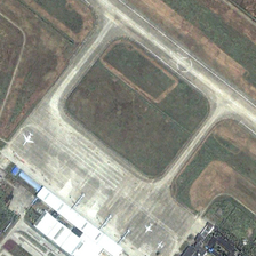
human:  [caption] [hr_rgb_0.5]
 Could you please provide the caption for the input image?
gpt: the field is divided into several parts with rounded corners .

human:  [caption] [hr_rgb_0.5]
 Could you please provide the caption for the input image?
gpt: a squared green land is surrounded by the runway and apron which is besides the termial building .

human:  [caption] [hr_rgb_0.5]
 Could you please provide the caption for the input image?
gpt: the field is divided into several parts with rounded corners by runways and parking apron decorated with aircrafts .

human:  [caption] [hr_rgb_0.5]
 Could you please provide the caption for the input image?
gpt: some square lawns surrounded by the flight strip and the parking apron .

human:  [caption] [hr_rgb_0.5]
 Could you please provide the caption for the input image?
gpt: three white planes in different sizes are near a building in an airport with several green meadows .